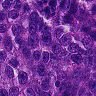
Metastatic tissue present: yes